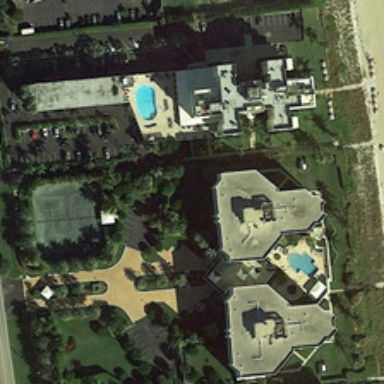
Several buildings and many green trees are near a beach in a resort with parking lots and tennis courts .